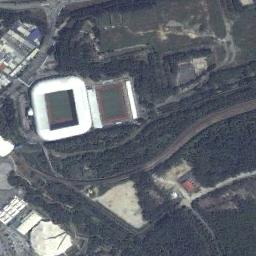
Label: stadium